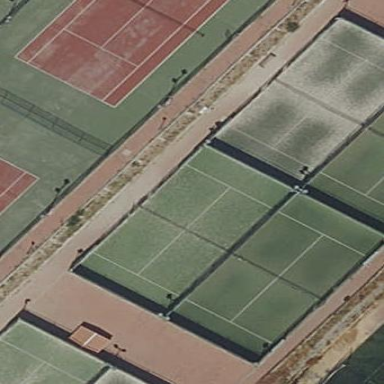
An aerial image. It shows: Artificial turf pitch within leisure land area.